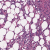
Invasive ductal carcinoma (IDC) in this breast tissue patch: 1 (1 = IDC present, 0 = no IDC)